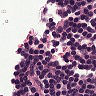
Metastatic tissue present: no